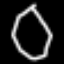
Label: octagon